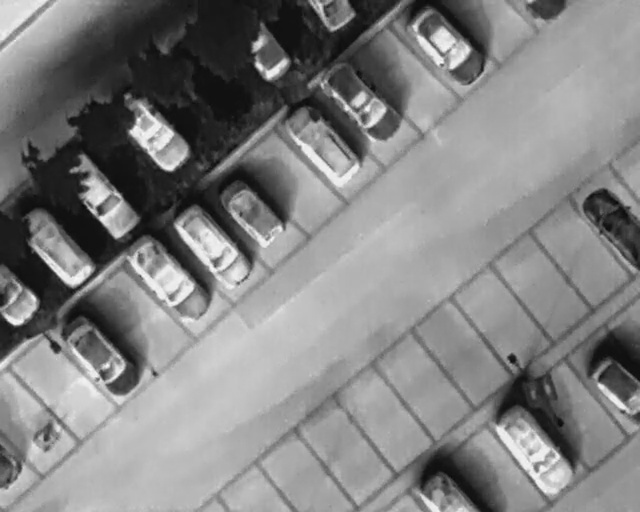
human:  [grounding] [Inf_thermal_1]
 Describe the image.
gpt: In the satellite image, there is  <ref>1 large car </ref> <box>[[20, 17, 26, 34, 44]]</box> located at top left,  <ref>3 large car </ref> <box>[[1, 44, 16, 51, 137], [8, 65, 22, 73, 140], [18, 51, 34, 58, 139]]</box> located at left,  <ref>2 medium car </ref> <box>[[7, 34, 23, 41, 140], [-2, 53, 8, 61, 2]]</box> located at left,  <ref>1 large car </ref> <box>[[26, 44, 40, 52, 139]]</box> located at center,  <ref>1 medium car </ref> <box>[[33, 38, 45, 44, 138]]</box> located at center,  <ref>3 large car </ref> <box>[[43, 24, 57, 31, 138], [49, 16, 63, 23, 137], [63, 4, 76, 12, 133]]</box> located at top,  <ref>1 medium car </ref> <box>[[36, 6, 45, 13, 140]]</box> located at top,  <ref>2 large car </ref> <box>[[76, 83, 90, 91, 141], [90, 70, 101, 79, 2]]</box> located at bottom right,  <ref>1 large car </ref> <box>[[89, 37, 100, 49, 2]]</box> located at right.